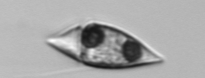
Label: Amphidinium